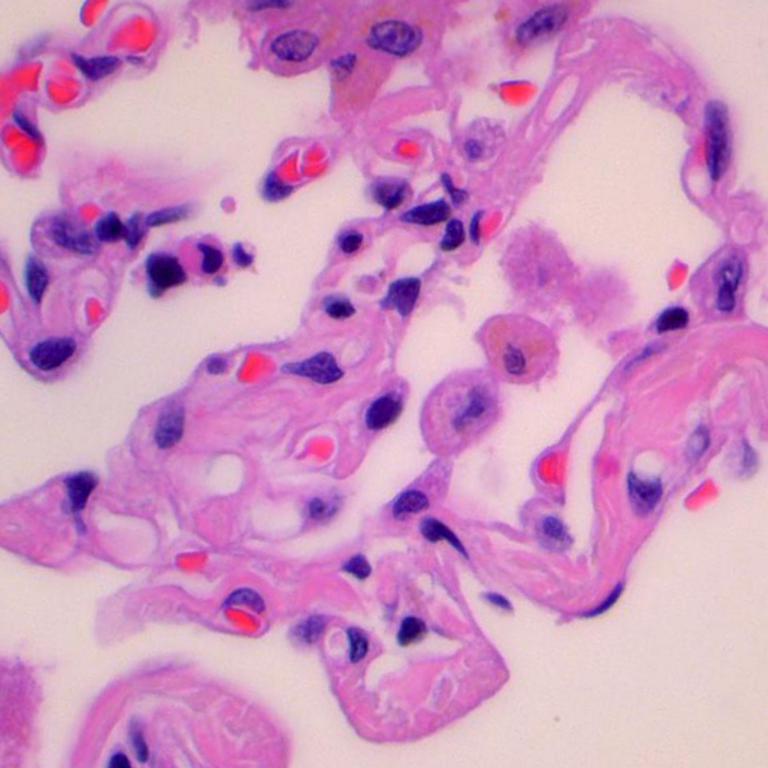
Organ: lung
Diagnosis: benign